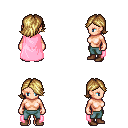
a pixel art fantasy rpg character, female body template, human, light skin, pink cape, teal pants, blonde swoop hairstyle, brown shoes, four views (front, back, left, right), 2x2 character sprite sheet, small pixel art, hard edges, no anti-aliasing